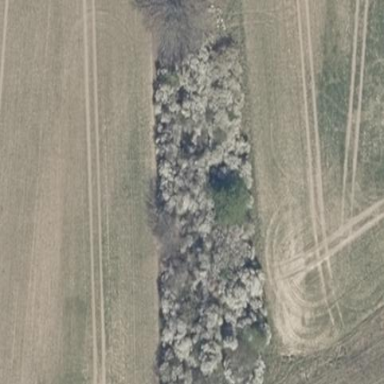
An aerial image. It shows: Former ramp for bridge passing through broadleaved woodland area.